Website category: sports
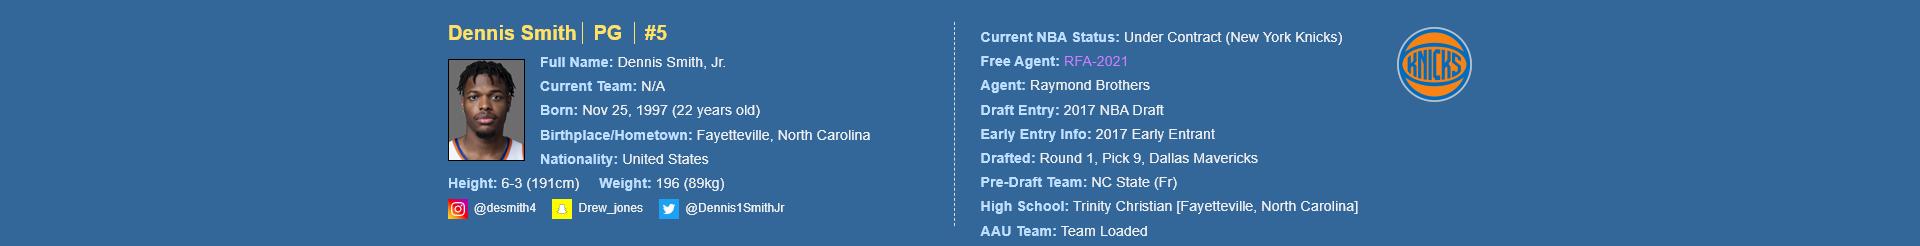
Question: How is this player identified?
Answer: Dennis Smith

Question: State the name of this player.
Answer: Dennis Smith

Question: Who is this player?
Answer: Dennis Smith

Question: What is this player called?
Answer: Dennis Smith

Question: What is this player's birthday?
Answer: Nov 25, 1997

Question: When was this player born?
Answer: Nov 25, 1997

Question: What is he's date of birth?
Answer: Nov 25, 1997

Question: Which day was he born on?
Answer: Nov 25, 1997

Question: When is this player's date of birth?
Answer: Nov 25, 1997

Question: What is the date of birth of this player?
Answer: Nov 25, 1997

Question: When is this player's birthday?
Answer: Nov 25, 1997

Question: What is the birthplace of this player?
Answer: Fayetteville, North Carolina

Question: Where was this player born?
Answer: Fayetteville, North Carolina

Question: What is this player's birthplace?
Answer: Fayetteville, North Carolina

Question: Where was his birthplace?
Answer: Fayetteville, North Carolina

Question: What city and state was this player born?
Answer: Fayetteville, North Carolina

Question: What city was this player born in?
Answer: Fayetteville, North Carolina

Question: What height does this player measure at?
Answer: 6-3 (191cm)

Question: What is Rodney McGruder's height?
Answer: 6-3 (191cm)

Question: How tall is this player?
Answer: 6-3 (191cm)

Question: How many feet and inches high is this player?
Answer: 6-3 (191cm)

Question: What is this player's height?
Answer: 6-3 (191cm)

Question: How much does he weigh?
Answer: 196 (89kg)

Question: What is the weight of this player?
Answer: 196 (89kg)

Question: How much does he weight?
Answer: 196 (89kg)

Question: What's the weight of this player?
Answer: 196 (89kg)

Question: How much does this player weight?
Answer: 196 (89kg)

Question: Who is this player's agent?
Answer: Raymond Brothers

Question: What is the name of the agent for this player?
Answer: Raymond Brothers

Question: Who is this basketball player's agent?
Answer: Raymond Brothers

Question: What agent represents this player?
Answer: Raymond Brothers

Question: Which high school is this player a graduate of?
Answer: Trinity Christian

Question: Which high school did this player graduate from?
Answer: Trinity Christian

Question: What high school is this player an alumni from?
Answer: Trinity Christian

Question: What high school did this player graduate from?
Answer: Trinity Christian

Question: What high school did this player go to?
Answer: Trinity Christian

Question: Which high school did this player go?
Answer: Trinity Christian